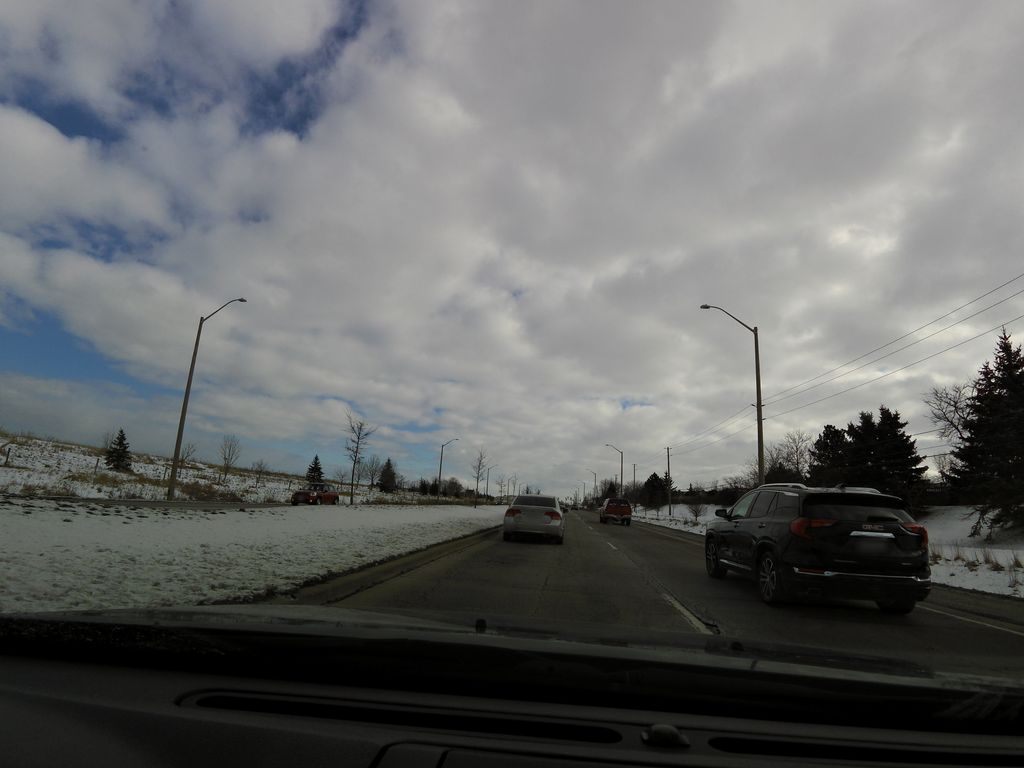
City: hamilton